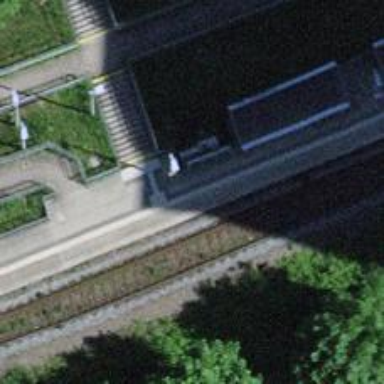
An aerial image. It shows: Halt on the railway.